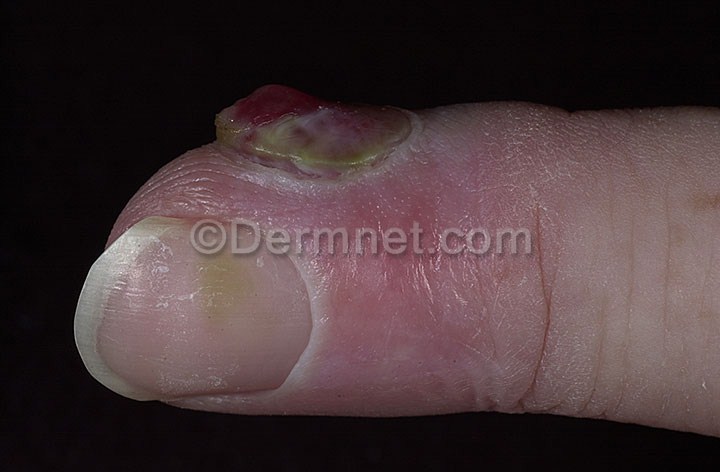
Disease: Vascular Tumors